Question: Count the number of objects in the diagram.
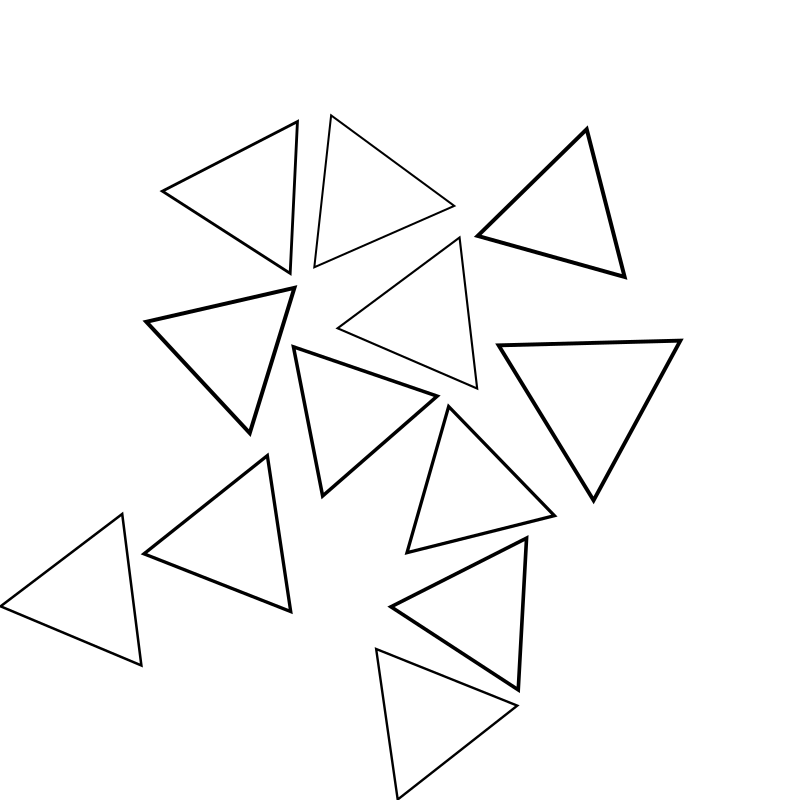
Answer: 12